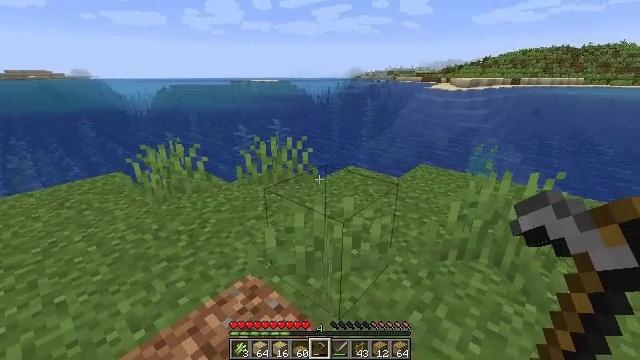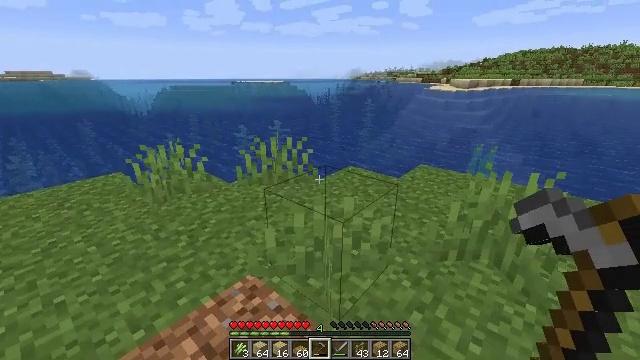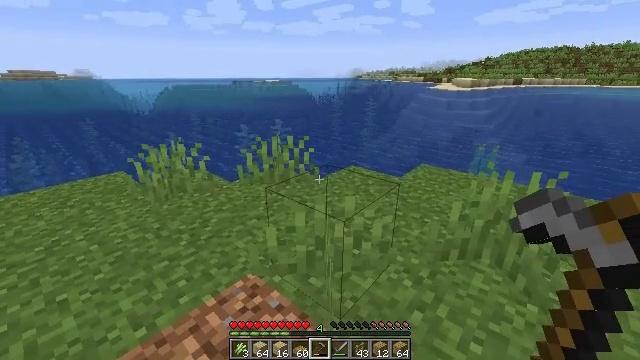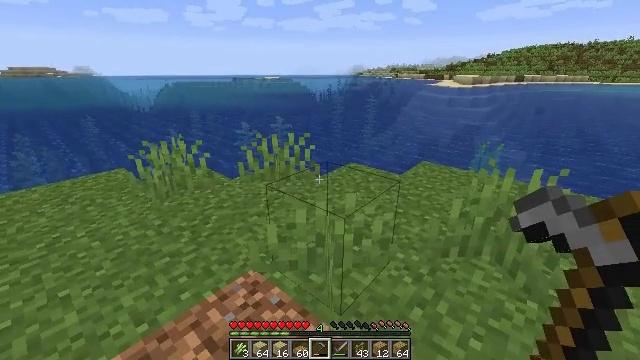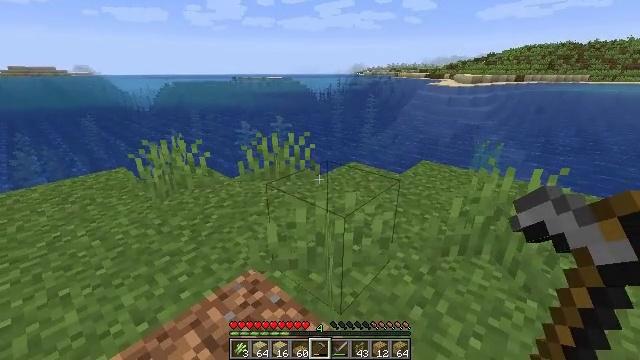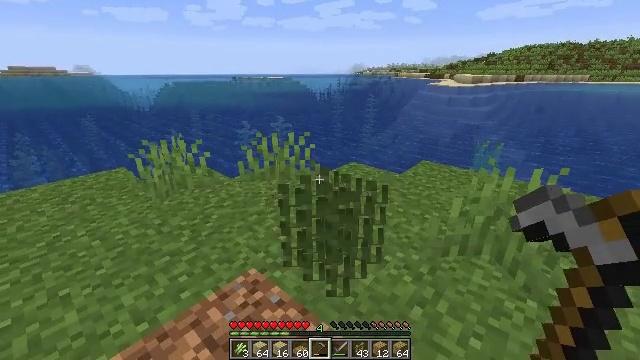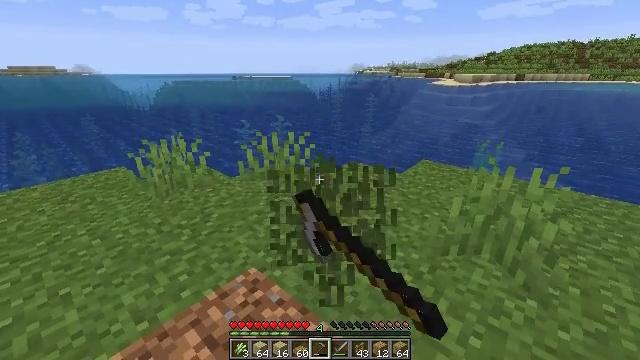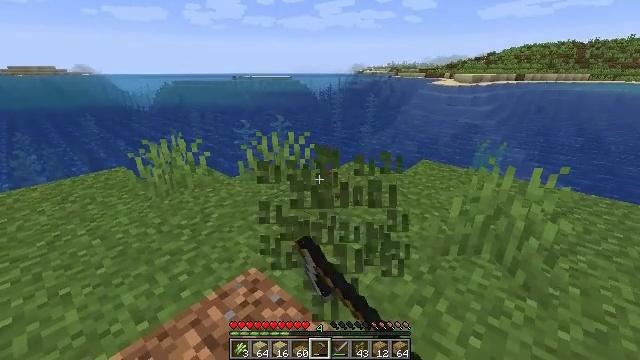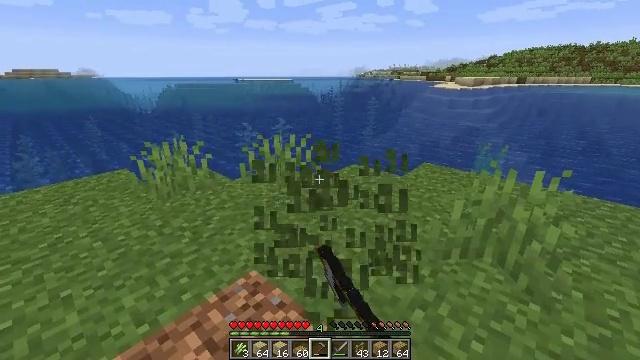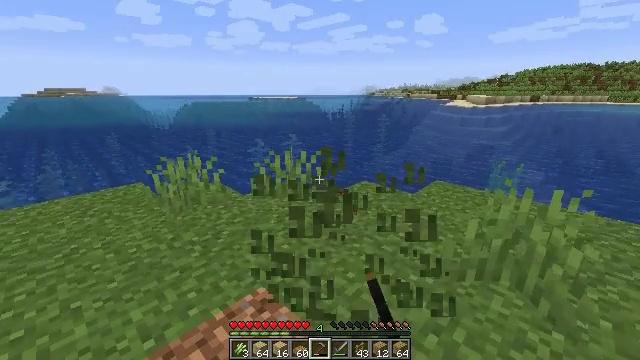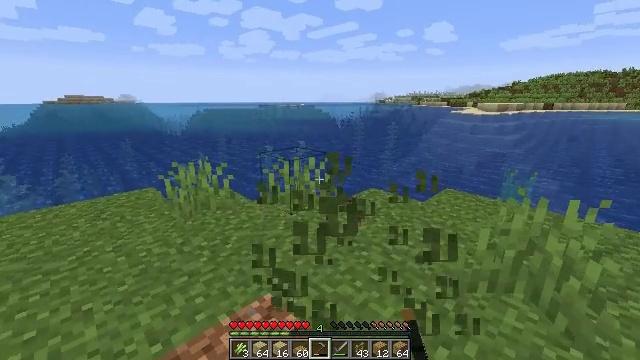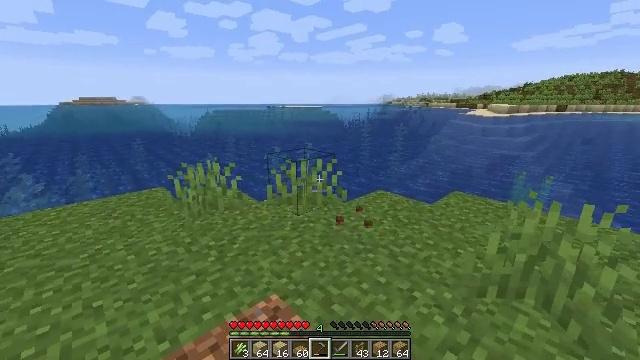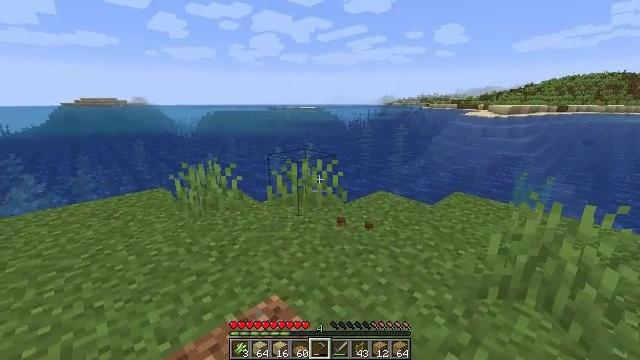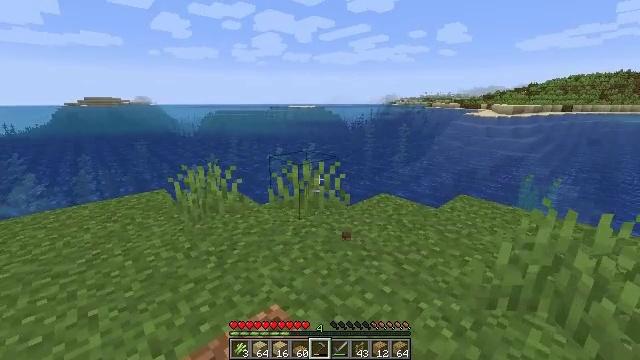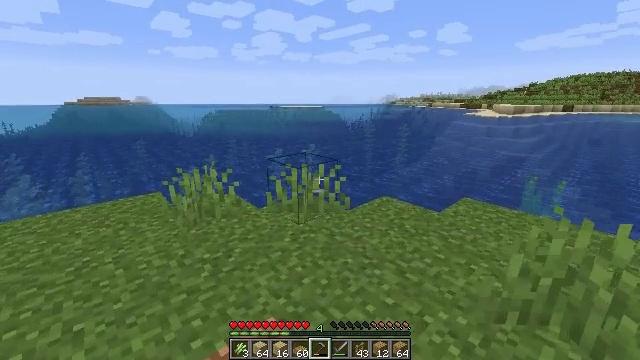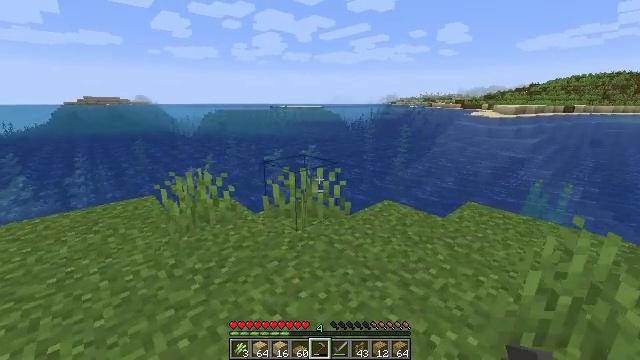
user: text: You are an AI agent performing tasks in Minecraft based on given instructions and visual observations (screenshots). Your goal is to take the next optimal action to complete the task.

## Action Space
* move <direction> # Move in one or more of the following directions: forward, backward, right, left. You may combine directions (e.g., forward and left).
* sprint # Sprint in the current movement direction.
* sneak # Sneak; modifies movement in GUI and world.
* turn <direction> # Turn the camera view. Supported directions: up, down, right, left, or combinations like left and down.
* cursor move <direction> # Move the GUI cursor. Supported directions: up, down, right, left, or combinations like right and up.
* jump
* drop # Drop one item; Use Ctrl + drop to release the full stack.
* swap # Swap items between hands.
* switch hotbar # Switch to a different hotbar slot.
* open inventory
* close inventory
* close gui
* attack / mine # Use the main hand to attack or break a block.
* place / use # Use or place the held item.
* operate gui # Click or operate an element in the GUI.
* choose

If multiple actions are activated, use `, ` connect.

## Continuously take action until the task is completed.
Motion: motion action
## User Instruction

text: Collect the grass from the surface.
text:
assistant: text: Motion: no_op
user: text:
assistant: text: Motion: no_op
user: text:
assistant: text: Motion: no_op
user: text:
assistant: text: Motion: no_op
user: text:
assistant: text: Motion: attack / mine
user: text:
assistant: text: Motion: attack / mine
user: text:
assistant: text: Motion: attack / mine
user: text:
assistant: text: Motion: attack / mine
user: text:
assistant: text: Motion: turn left and up
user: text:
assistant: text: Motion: turn left and up
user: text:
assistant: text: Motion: turn left
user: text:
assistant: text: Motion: no_op
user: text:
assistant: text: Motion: move forward
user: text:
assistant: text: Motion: move forward
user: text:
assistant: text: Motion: move forward
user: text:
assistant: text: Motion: move forward
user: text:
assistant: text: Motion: move forward
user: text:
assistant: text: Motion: no_op
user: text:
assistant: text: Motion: no_op
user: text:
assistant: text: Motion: no_op
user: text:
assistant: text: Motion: no_op
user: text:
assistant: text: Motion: turn down
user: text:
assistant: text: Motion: no_op
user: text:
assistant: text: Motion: attack / mine
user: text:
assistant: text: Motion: attack / mine
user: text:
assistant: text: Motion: attack / mine
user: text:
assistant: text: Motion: no_op
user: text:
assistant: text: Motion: turn left
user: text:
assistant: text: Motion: turn left
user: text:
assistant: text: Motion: turn left